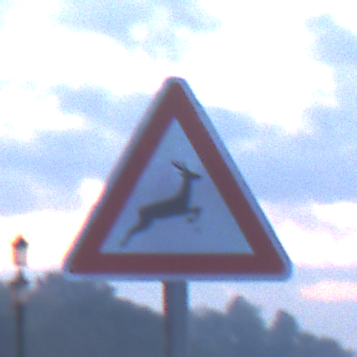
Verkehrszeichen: WildwechselLinks
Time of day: Dawn
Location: Outdoor (Urban)
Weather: PartlyCloudy
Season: NotSpecified
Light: Natural